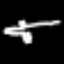
Label: airplane